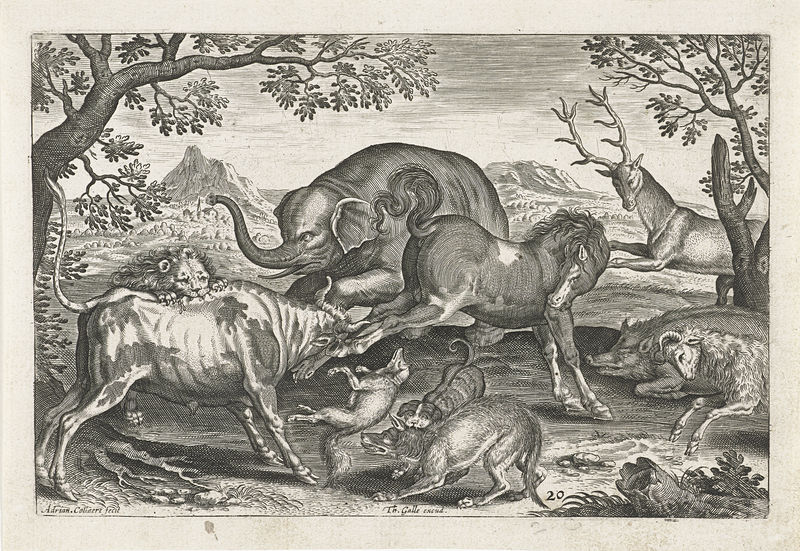
Titel: Vechtende dieren
Künstler: Adriaen Collaert
Standort: Amsterdam
Institution: Rijksmuseum
Schlagwörter: baum, blätter, himmel, hintergrund, hunde, pferd, berge, druck, buchseite, löwe, bock, stier, eber, elefant, wildtiere, seitenzahl